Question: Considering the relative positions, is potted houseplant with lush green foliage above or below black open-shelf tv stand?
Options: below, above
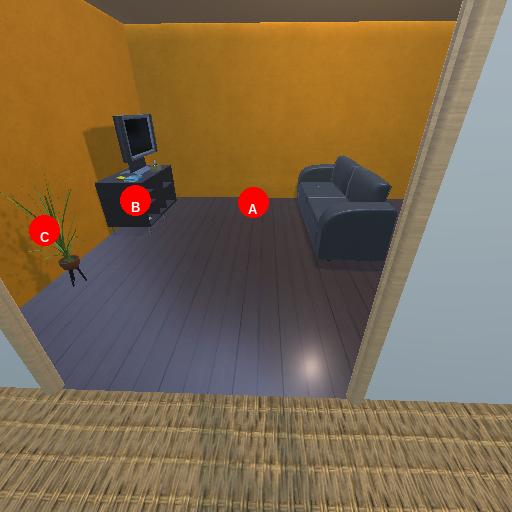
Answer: below